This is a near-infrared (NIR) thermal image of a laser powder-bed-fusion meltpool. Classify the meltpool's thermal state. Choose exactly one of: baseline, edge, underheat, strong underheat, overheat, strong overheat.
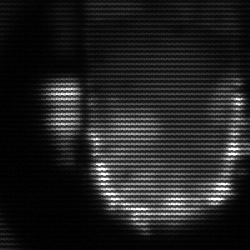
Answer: baseline